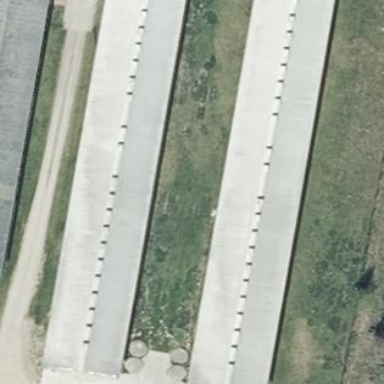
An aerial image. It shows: Gabled farm auxiliary building with grey roof oriented along certain direction.